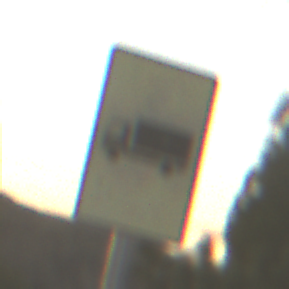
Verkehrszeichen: KFZZulaessigeGesamtmasse3Komma5TOhnePfeilsymbol
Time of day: SunriseSunset
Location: Outdoor (RoadRail)
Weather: PartlyCloudy
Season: NotSpecified
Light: Natural